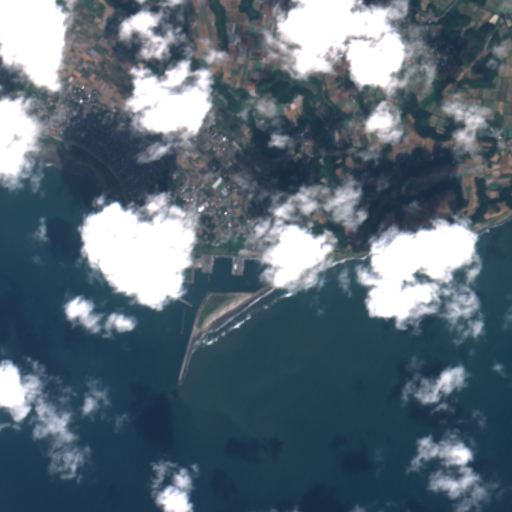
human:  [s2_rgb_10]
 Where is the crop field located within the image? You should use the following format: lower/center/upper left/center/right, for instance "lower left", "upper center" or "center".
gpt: The crop field is located in the upper of the image.
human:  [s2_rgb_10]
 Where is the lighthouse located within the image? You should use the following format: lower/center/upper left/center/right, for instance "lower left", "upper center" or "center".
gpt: The lighthouse is located in the center of the image.
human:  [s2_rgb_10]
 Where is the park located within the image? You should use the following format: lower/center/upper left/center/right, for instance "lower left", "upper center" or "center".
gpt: There is no park in the image.